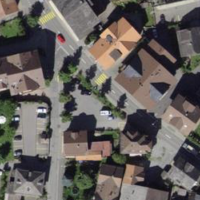
EUNIS habitat code: 54
Species observed at this site:
Aruncus dioicus
Turdus pilaris